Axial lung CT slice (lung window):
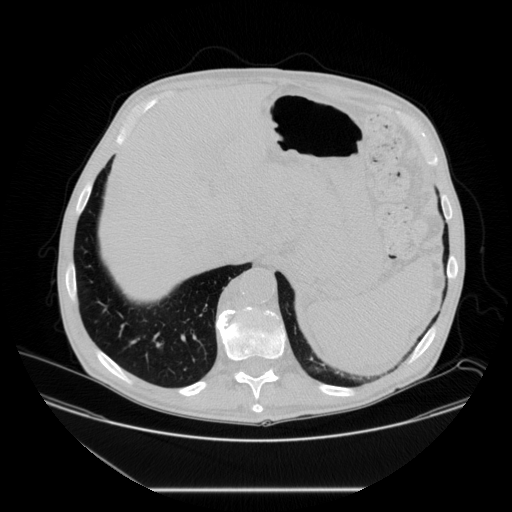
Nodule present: no